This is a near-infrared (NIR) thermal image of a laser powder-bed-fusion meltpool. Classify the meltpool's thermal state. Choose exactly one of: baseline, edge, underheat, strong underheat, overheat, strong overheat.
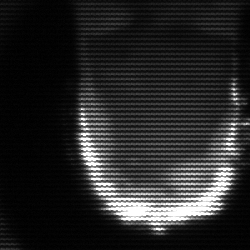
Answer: baseline